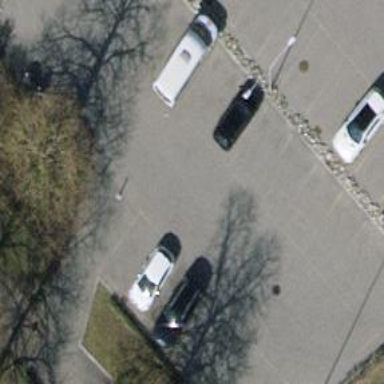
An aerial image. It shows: Asphalt parking aisle designated as service road.